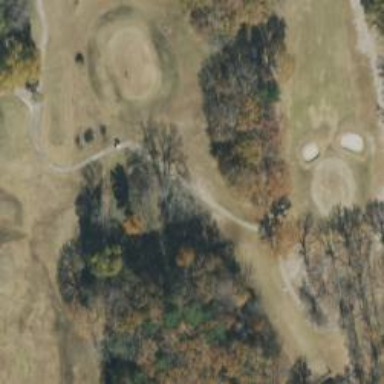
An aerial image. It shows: Path designated for golf carts.